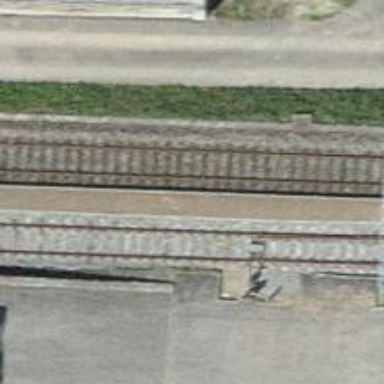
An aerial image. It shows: Railway switch.